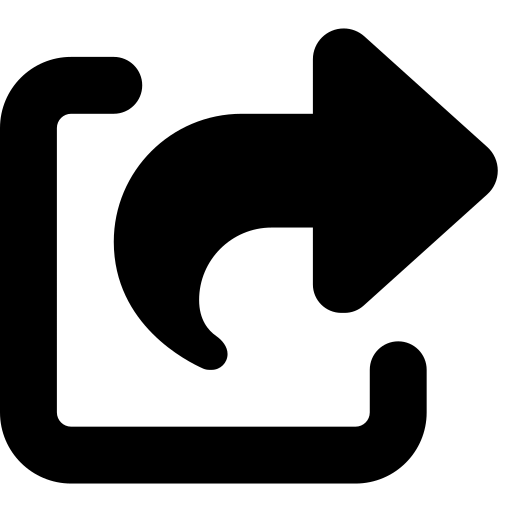
Tags: icon, FontAwesome, fa-icon, solid, share, from, square